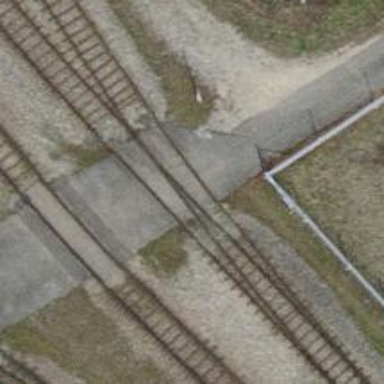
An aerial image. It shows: Railway level crossing.